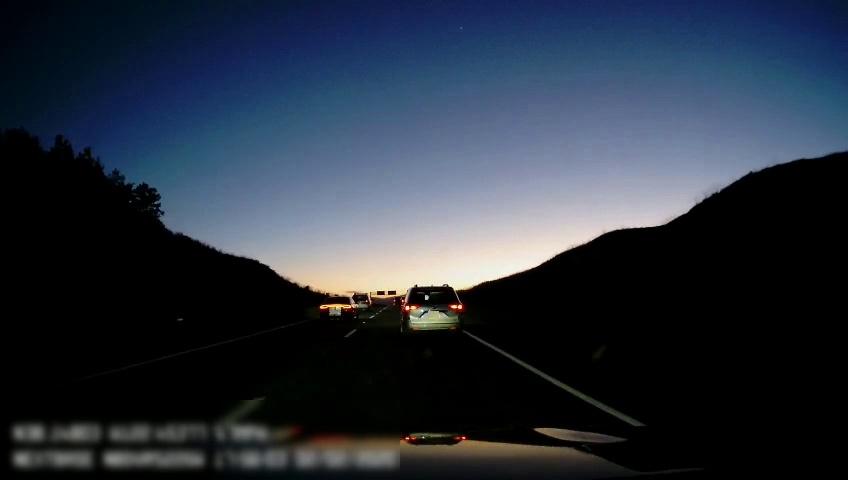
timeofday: Dusk/Dawn/Twilight
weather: Other
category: Drivable Space
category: Vehicles | SUV
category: Vehicles | Car
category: Vehicles | Van
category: Lanes | Alternate Lane
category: Lanes | Current Lane
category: Lanes | Alternate Lane